Brain MRI, t1w sequence, axial 2D slice.
Patient: age 40, sex F, weight 95 kg, height 1.95 m
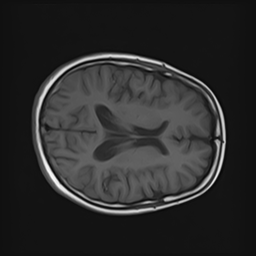